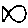
Label: fish